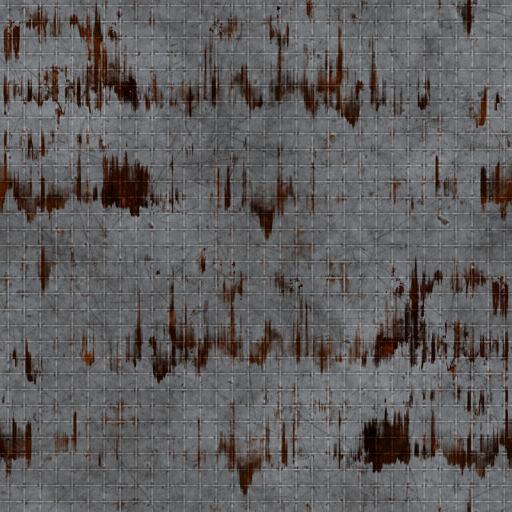
Tags: fence